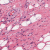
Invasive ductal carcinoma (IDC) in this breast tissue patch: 0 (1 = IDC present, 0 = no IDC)